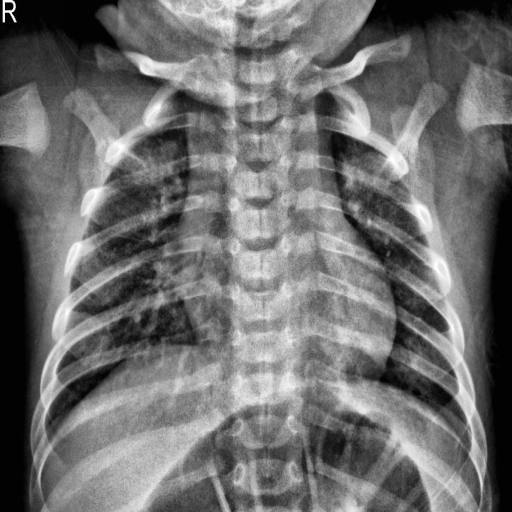
Finding: NORMAL